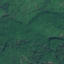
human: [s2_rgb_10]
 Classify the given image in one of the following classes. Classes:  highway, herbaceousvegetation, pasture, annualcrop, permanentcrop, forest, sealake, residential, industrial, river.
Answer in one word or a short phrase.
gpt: Forest